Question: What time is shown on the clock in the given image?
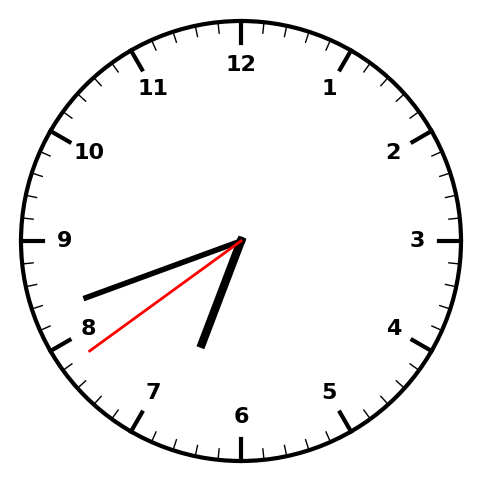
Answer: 06:41:39